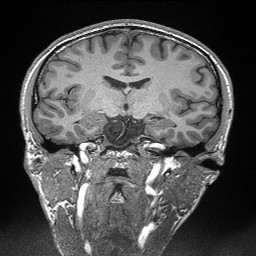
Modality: T1w
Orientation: sagittal
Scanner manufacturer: siemens
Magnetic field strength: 3 T
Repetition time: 2.3 s
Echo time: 0.00298 s